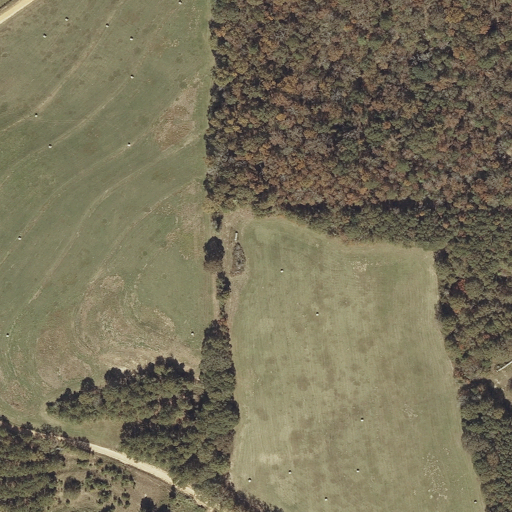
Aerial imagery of mountain in Alabama named Medley Hill containing pasture, deciduous forest, mixed forest, open development, shrub, and evergreen forest